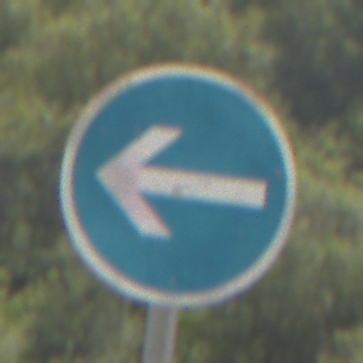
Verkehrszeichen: VorgeschriebeneFahrtrichtungHierLinks
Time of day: Midday
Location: Outdoor (Nature)
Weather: PartlyCloudy
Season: NotSpecified
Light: Natural